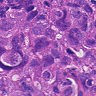
Metastatic tissue present: yes